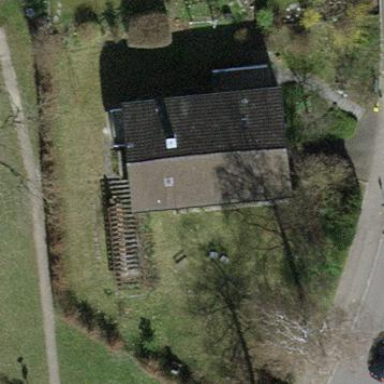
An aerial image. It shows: Building with tile roof.